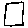
Label: square